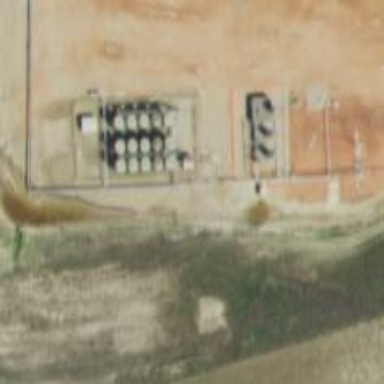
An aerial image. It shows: Storage tank with man-made structure.